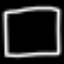
Label: square